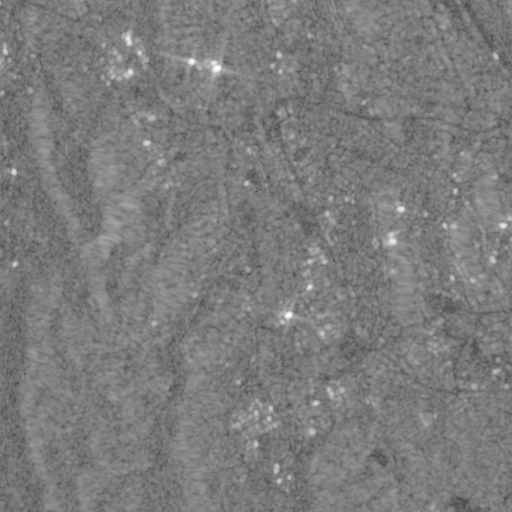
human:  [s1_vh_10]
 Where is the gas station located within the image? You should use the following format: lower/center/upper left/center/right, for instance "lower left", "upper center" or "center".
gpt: The gas station is located in the upper right of the image.
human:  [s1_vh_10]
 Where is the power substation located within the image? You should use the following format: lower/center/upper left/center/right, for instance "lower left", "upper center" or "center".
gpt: The power substation is located in the lower center of the image.
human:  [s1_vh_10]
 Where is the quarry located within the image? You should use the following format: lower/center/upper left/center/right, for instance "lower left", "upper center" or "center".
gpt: The quarry is located in the lower right of the image.
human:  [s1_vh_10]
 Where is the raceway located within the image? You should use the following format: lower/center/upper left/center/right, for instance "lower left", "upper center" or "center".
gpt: The raceway is located in the upper center of the image.
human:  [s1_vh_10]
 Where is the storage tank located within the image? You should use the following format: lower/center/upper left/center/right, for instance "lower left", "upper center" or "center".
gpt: The storage tank is located in the upper right of the image.
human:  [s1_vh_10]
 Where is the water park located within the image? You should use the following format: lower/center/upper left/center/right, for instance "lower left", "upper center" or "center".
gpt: The water park is located in the upper right of the image.
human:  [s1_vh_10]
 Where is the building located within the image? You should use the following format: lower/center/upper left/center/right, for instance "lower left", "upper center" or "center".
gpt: There is no building in the image.

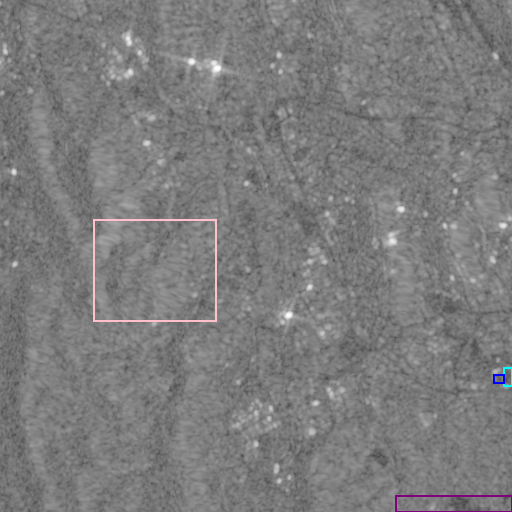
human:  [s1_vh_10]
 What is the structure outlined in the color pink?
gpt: The structure outlined in pink is a park.
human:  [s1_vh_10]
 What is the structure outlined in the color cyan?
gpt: The structure outlined in cyan is a parking lot.
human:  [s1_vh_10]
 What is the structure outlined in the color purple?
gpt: The structure outlined in purple is a quarry.
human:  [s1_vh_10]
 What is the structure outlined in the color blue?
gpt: The structure outlined in blue is a building.
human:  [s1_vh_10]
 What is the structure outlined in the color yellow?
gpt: There is no yellow outline.